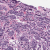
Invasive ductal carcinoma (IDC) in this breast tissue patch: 1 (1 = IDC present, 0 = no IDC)